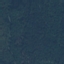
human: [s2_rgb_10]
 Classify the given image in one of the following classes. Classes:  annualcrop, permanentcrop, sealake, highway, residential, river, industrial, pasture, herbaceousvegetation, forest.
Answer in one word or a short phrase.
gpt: Forest